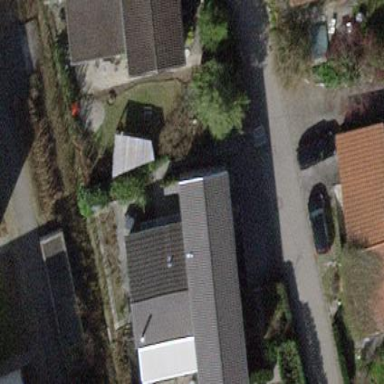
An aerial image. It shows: Shed.